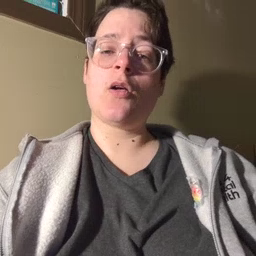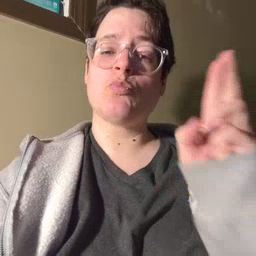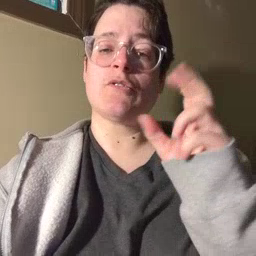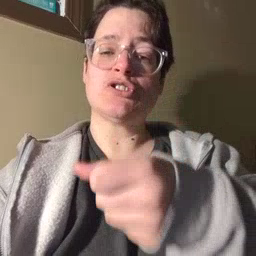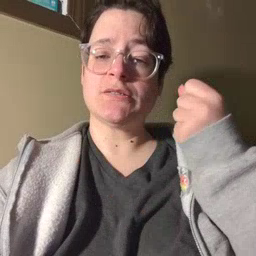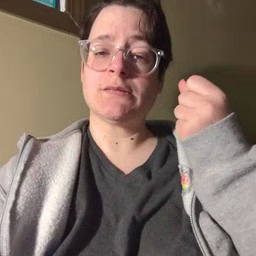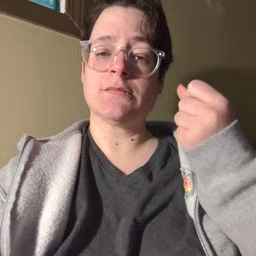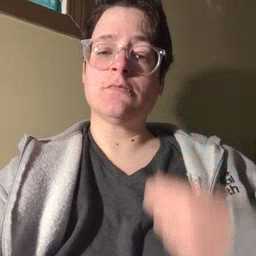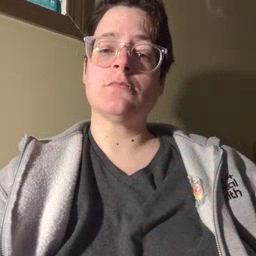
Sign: refrigerator